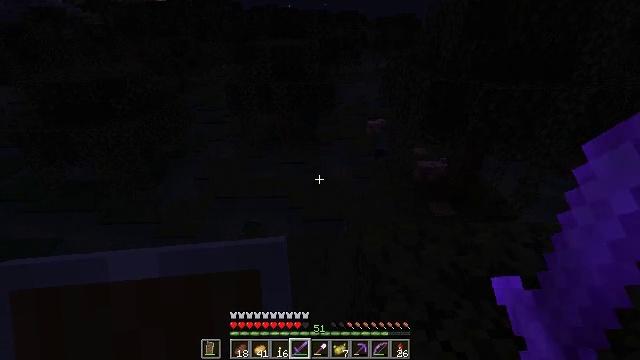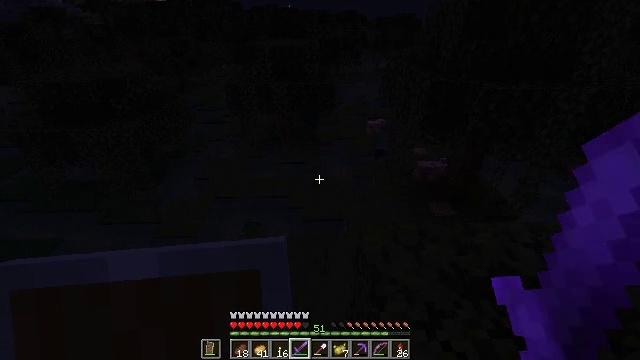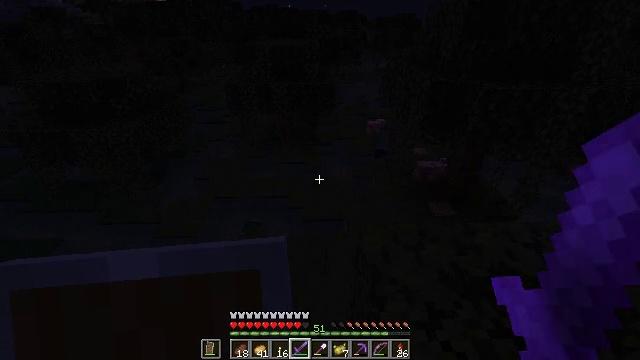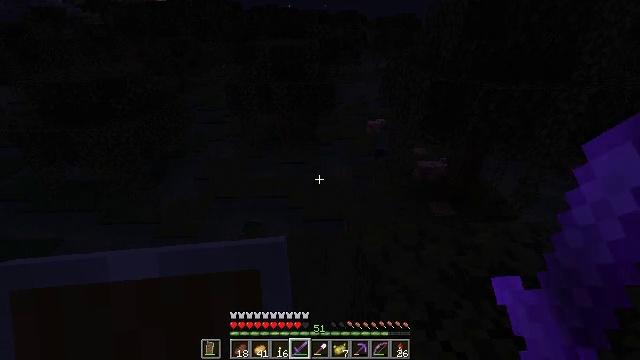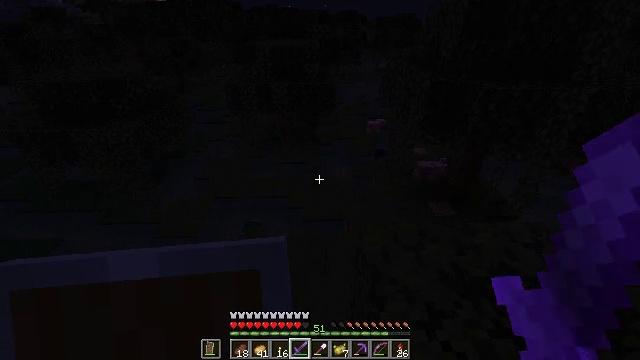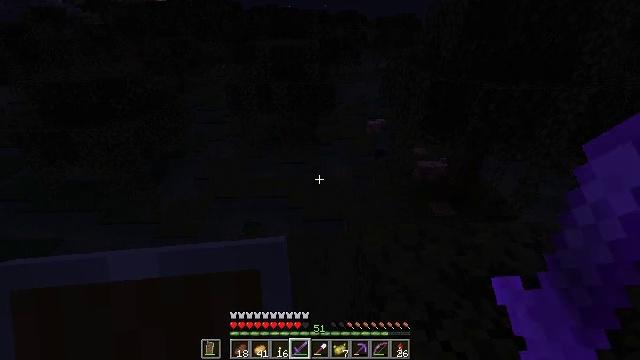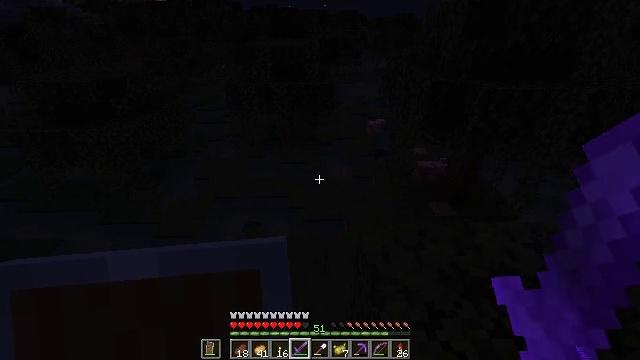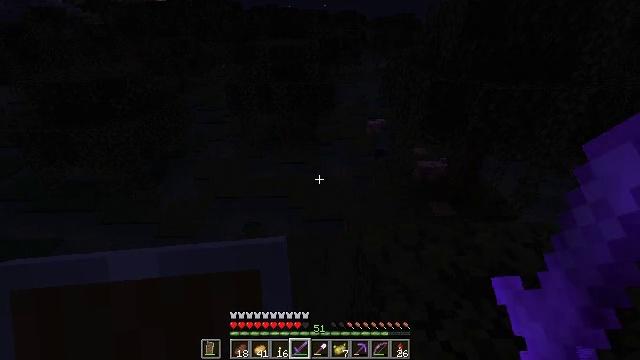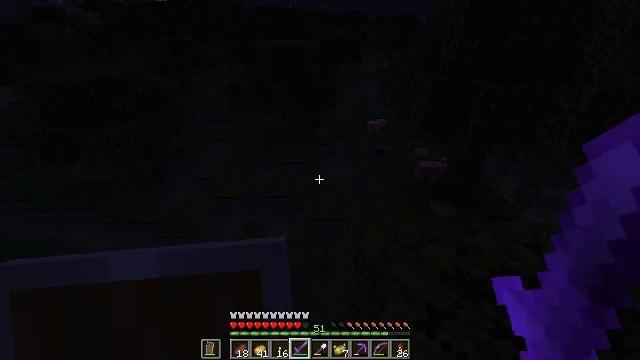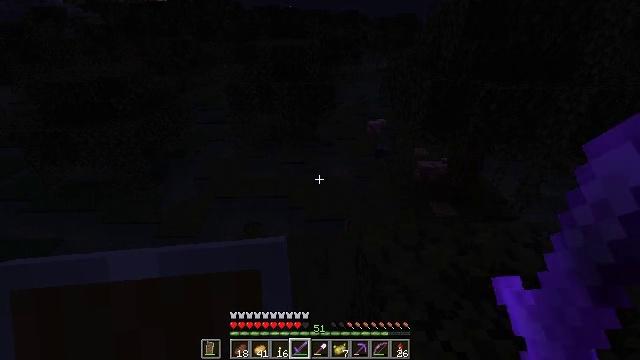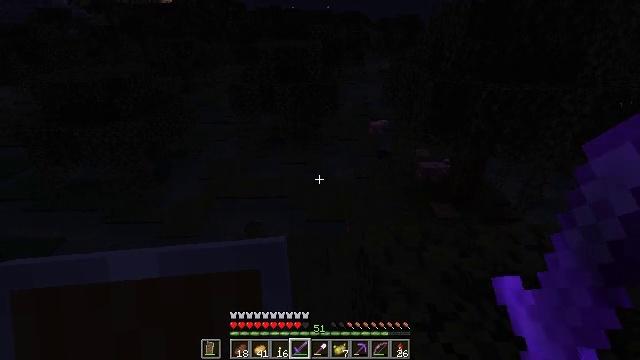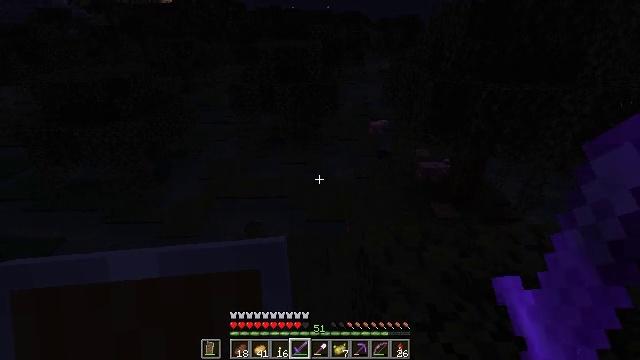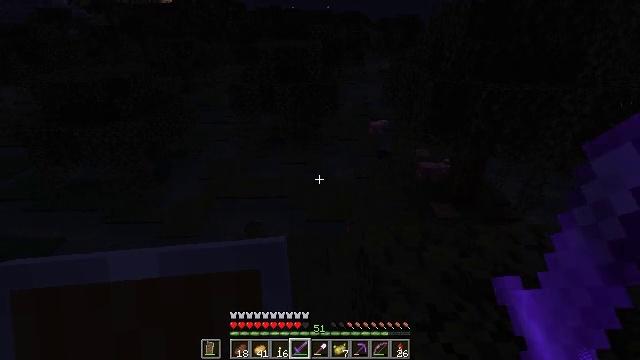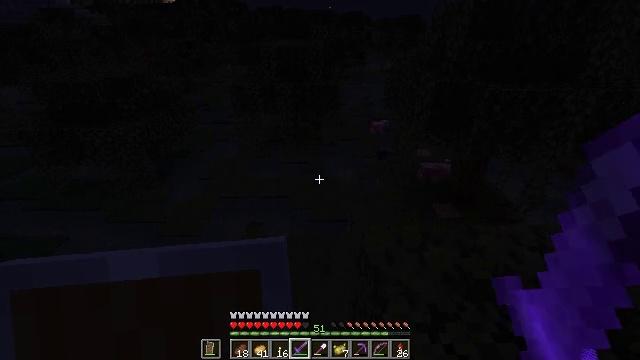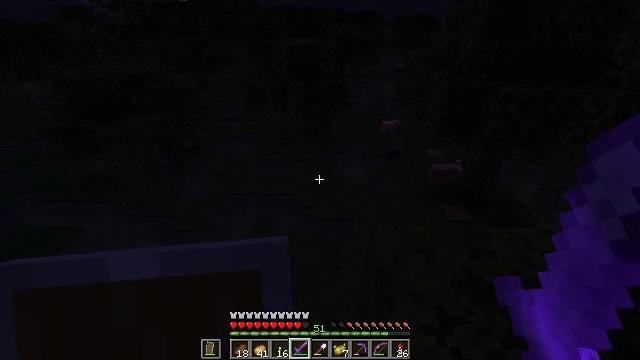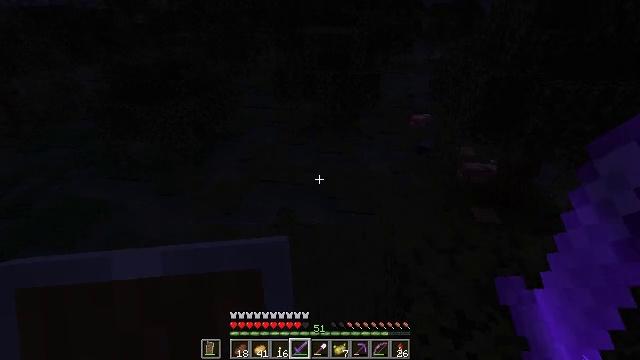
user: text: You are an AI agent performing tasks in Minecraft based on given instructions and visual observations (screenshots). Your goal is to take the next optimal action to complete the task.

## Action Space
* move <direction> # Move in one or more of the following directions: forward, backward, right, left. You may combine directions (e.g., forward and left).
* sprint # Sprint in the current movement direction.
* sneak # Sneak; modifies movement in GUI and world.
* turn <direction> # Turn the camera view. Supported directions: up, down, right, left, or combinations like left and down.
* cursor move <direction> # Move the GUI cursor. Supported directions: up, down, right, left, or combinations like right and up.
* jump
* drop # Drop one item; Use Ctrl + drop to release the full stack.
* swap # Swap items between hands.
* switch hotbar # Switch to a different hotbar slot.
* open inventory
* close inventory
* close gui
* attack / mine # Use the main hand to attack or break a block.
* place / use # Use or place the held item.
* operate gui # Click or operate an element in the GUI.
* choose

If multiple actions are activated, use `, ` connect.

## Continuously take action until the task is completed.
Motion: motion action
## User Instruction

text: Hunt a slime.
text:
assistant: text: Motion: no_op
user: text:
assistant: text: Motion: no_op
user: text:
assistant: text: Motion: no_op
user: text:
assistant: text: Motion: no_op
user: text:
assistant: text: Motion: no_op
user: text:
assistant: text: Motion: no_op
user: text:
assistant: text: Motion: no_op
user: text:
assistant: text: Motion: no_op
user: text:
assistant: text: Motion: no_op
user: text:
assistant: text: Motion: no_op
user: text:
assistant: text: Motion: no_op
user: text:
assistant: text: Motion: no_op
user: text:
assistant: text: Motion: no_op
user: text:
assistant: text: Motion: turn left
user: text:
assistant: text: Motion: turn left and down
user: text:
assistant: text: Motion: turn left and down
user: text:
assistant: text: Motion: turn left and down
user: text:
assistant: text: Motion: turn left and down
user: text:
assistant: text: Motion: turn left and down
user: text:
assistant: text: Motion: turn left and down
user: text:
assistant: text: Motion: turn left and down
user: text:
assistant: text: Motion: turn left
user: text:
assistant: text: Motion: turn left
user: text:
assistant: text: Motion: turn left
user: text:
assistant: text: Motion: turn left
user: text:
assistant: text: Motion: turn left
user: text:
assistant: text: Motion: turn left
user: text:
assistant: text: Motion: turn left
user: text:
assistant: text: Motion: no_op
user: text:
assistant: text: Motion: turn left